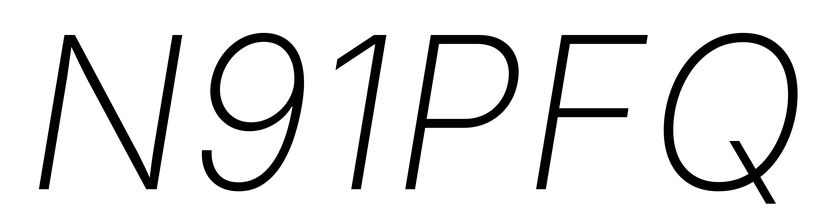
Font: Inter-Italic_ExtraLight_Italic